Interaction volume radius: 10 \u00c5
Interaction volume height: 20 \u00c5
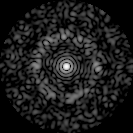
Disorder parameter: 0.8261